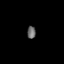
Tissue: lung
Cell type: Others
Senescence score: 0.1716
Nuclear area (px): 105
Mean DAPI intensity: 103.333